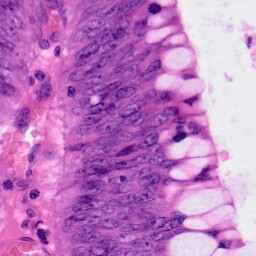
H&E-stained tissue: Colon